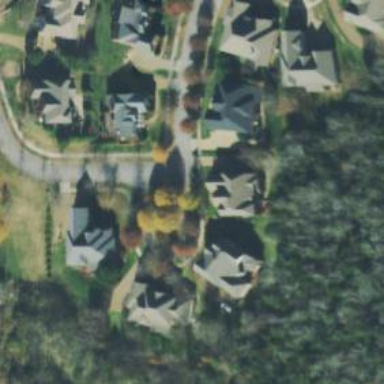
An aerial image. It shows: Residential road.